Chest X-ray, PA view. Patient: 56 years old, sex M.
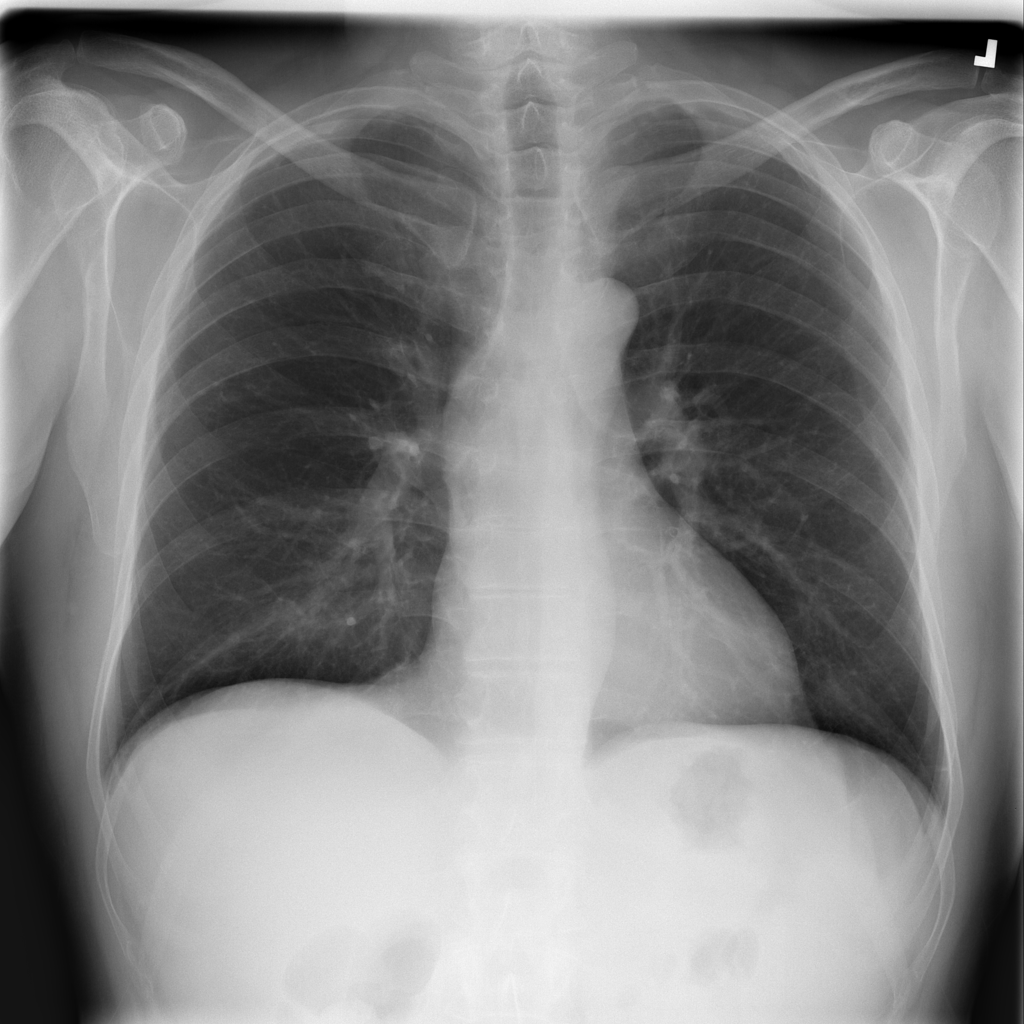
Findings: No Finding